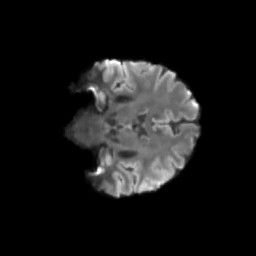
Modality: T2w
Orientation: coronal
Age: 68
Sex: female
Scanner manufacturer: siemens
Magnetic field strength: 3 T
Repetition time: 3.23 s
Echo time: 0.0892 s